Interaction volume radius: 5 \u00c5
Interaction volume height: 45 \u00c5
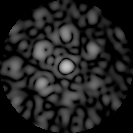
Disorder parameter: 0.6203